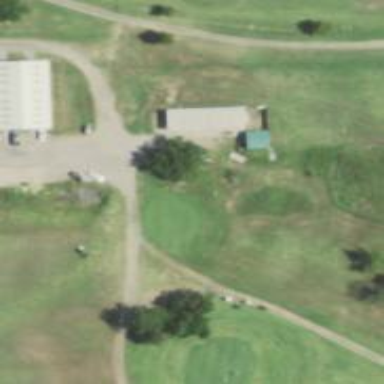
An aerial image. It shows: Path designated for golf carts.